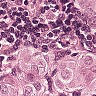
Metastatic tissue present: yes